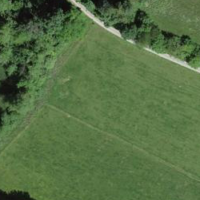
EUNIS habitat code: 24
Species observed at this site:
Cornus sanguinea